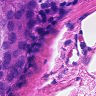
Metastatic tissue present: yes